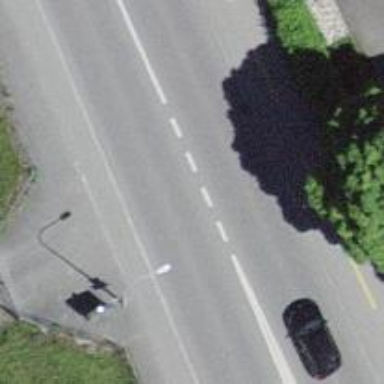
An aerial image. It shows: Secondary road with cycle track alongside.